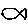
Label: fish